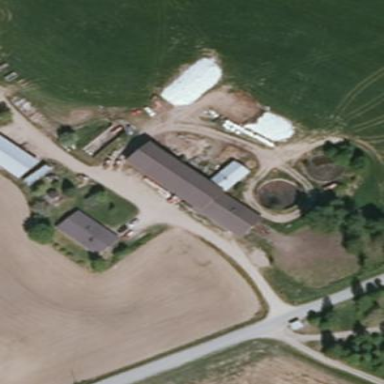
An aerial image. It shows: Cowshed building.